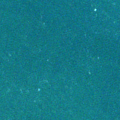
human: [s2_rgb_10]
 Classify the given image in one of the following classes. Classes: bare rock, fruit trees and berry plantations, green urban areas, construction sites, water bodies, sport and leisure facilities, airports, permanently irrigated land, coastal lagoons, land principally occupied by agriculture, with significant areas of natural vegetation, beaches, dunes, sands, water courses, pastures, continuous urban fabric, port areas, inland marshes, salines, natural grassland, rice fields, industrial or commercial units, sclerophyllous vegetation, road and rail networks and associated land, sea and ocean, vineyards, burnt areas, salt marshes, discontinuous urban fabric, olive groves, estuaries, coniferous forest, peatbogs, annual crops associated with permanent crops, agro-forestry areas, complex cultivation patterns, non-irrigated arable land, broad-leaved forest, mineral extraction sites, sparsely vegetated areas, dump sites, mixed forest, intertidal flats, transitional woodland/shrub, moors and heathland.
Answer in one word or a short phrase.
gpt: sea and ocean